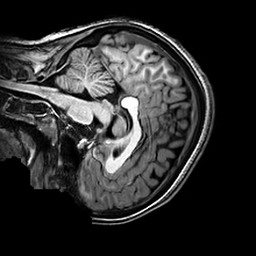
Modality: T1w
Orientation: sagittal
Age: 21
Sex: female